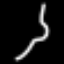
Label: squiggle